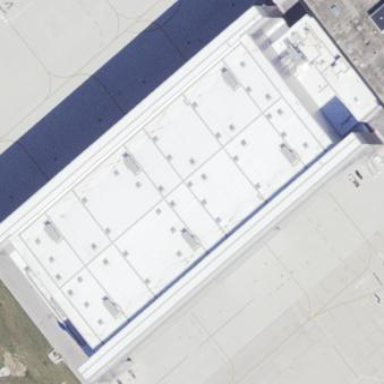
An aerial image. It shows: Hangar building at the airport.